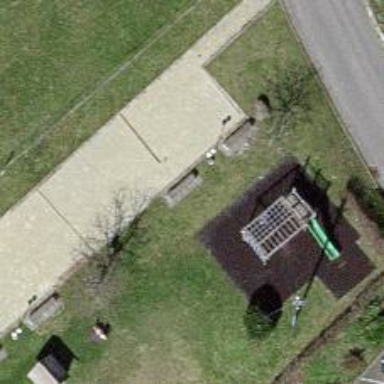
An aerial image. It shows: Bench for seating.